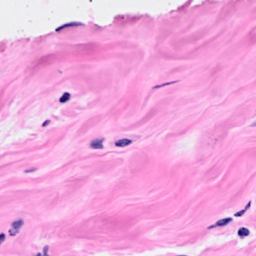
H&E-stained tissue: Breast